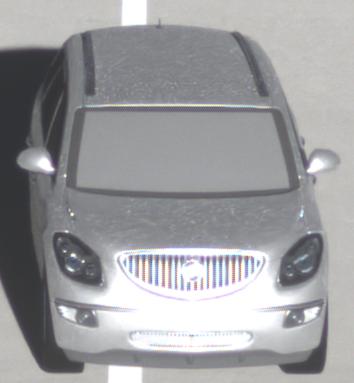
Make: Buick
Model: Enclave
Detailed model: GMT967
Model produced from: 2007
Model produced until: 2017
Doors: 5
Color: white
Road condition: dry road
Daytime: morning or afternoon
Contrast: high contrast